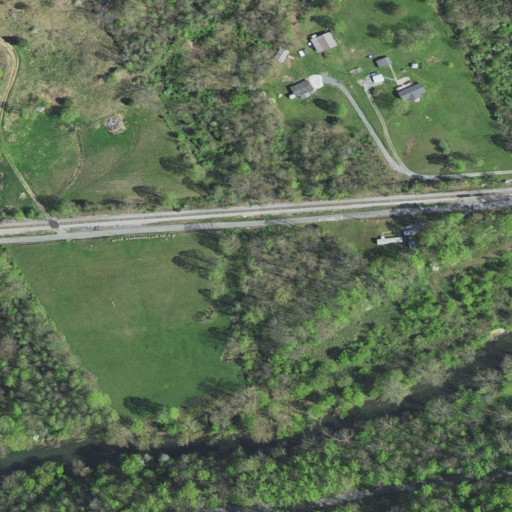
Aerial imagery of valley in Virginia named Old Still Hollow containing deciduous forest, grassland, open development, low intensity development, mixed forest, shrub, and medium intensity development